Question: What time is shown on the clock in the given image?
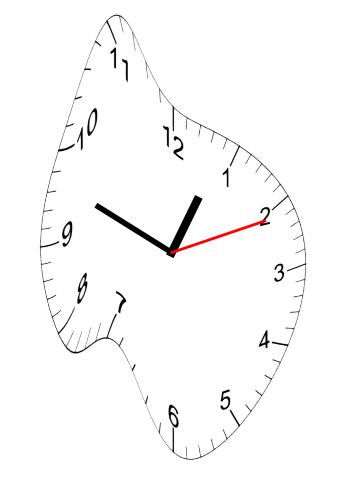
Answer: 12:48:11